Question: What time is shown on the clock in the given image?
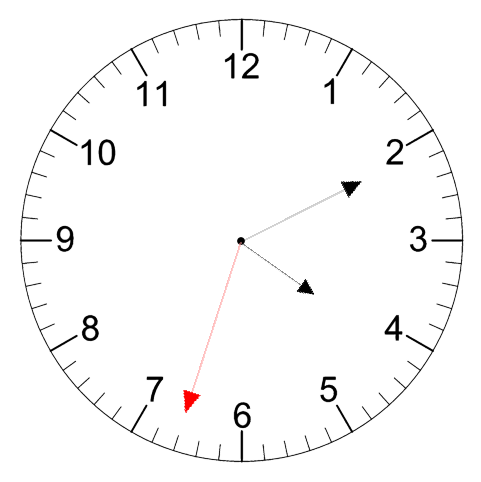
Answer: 04:10:33